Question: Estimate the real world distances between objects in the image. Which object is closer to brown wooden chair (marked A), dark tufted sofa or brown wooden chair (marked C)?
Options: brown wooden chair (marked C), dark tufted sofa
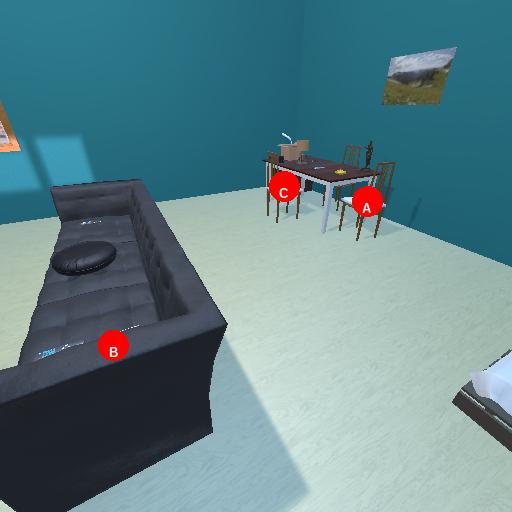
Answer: brown wooden chair (marked C)